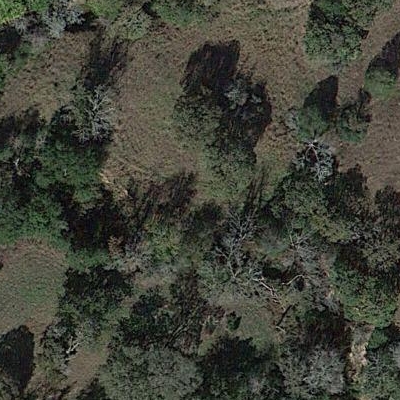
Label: Forest